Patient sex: M
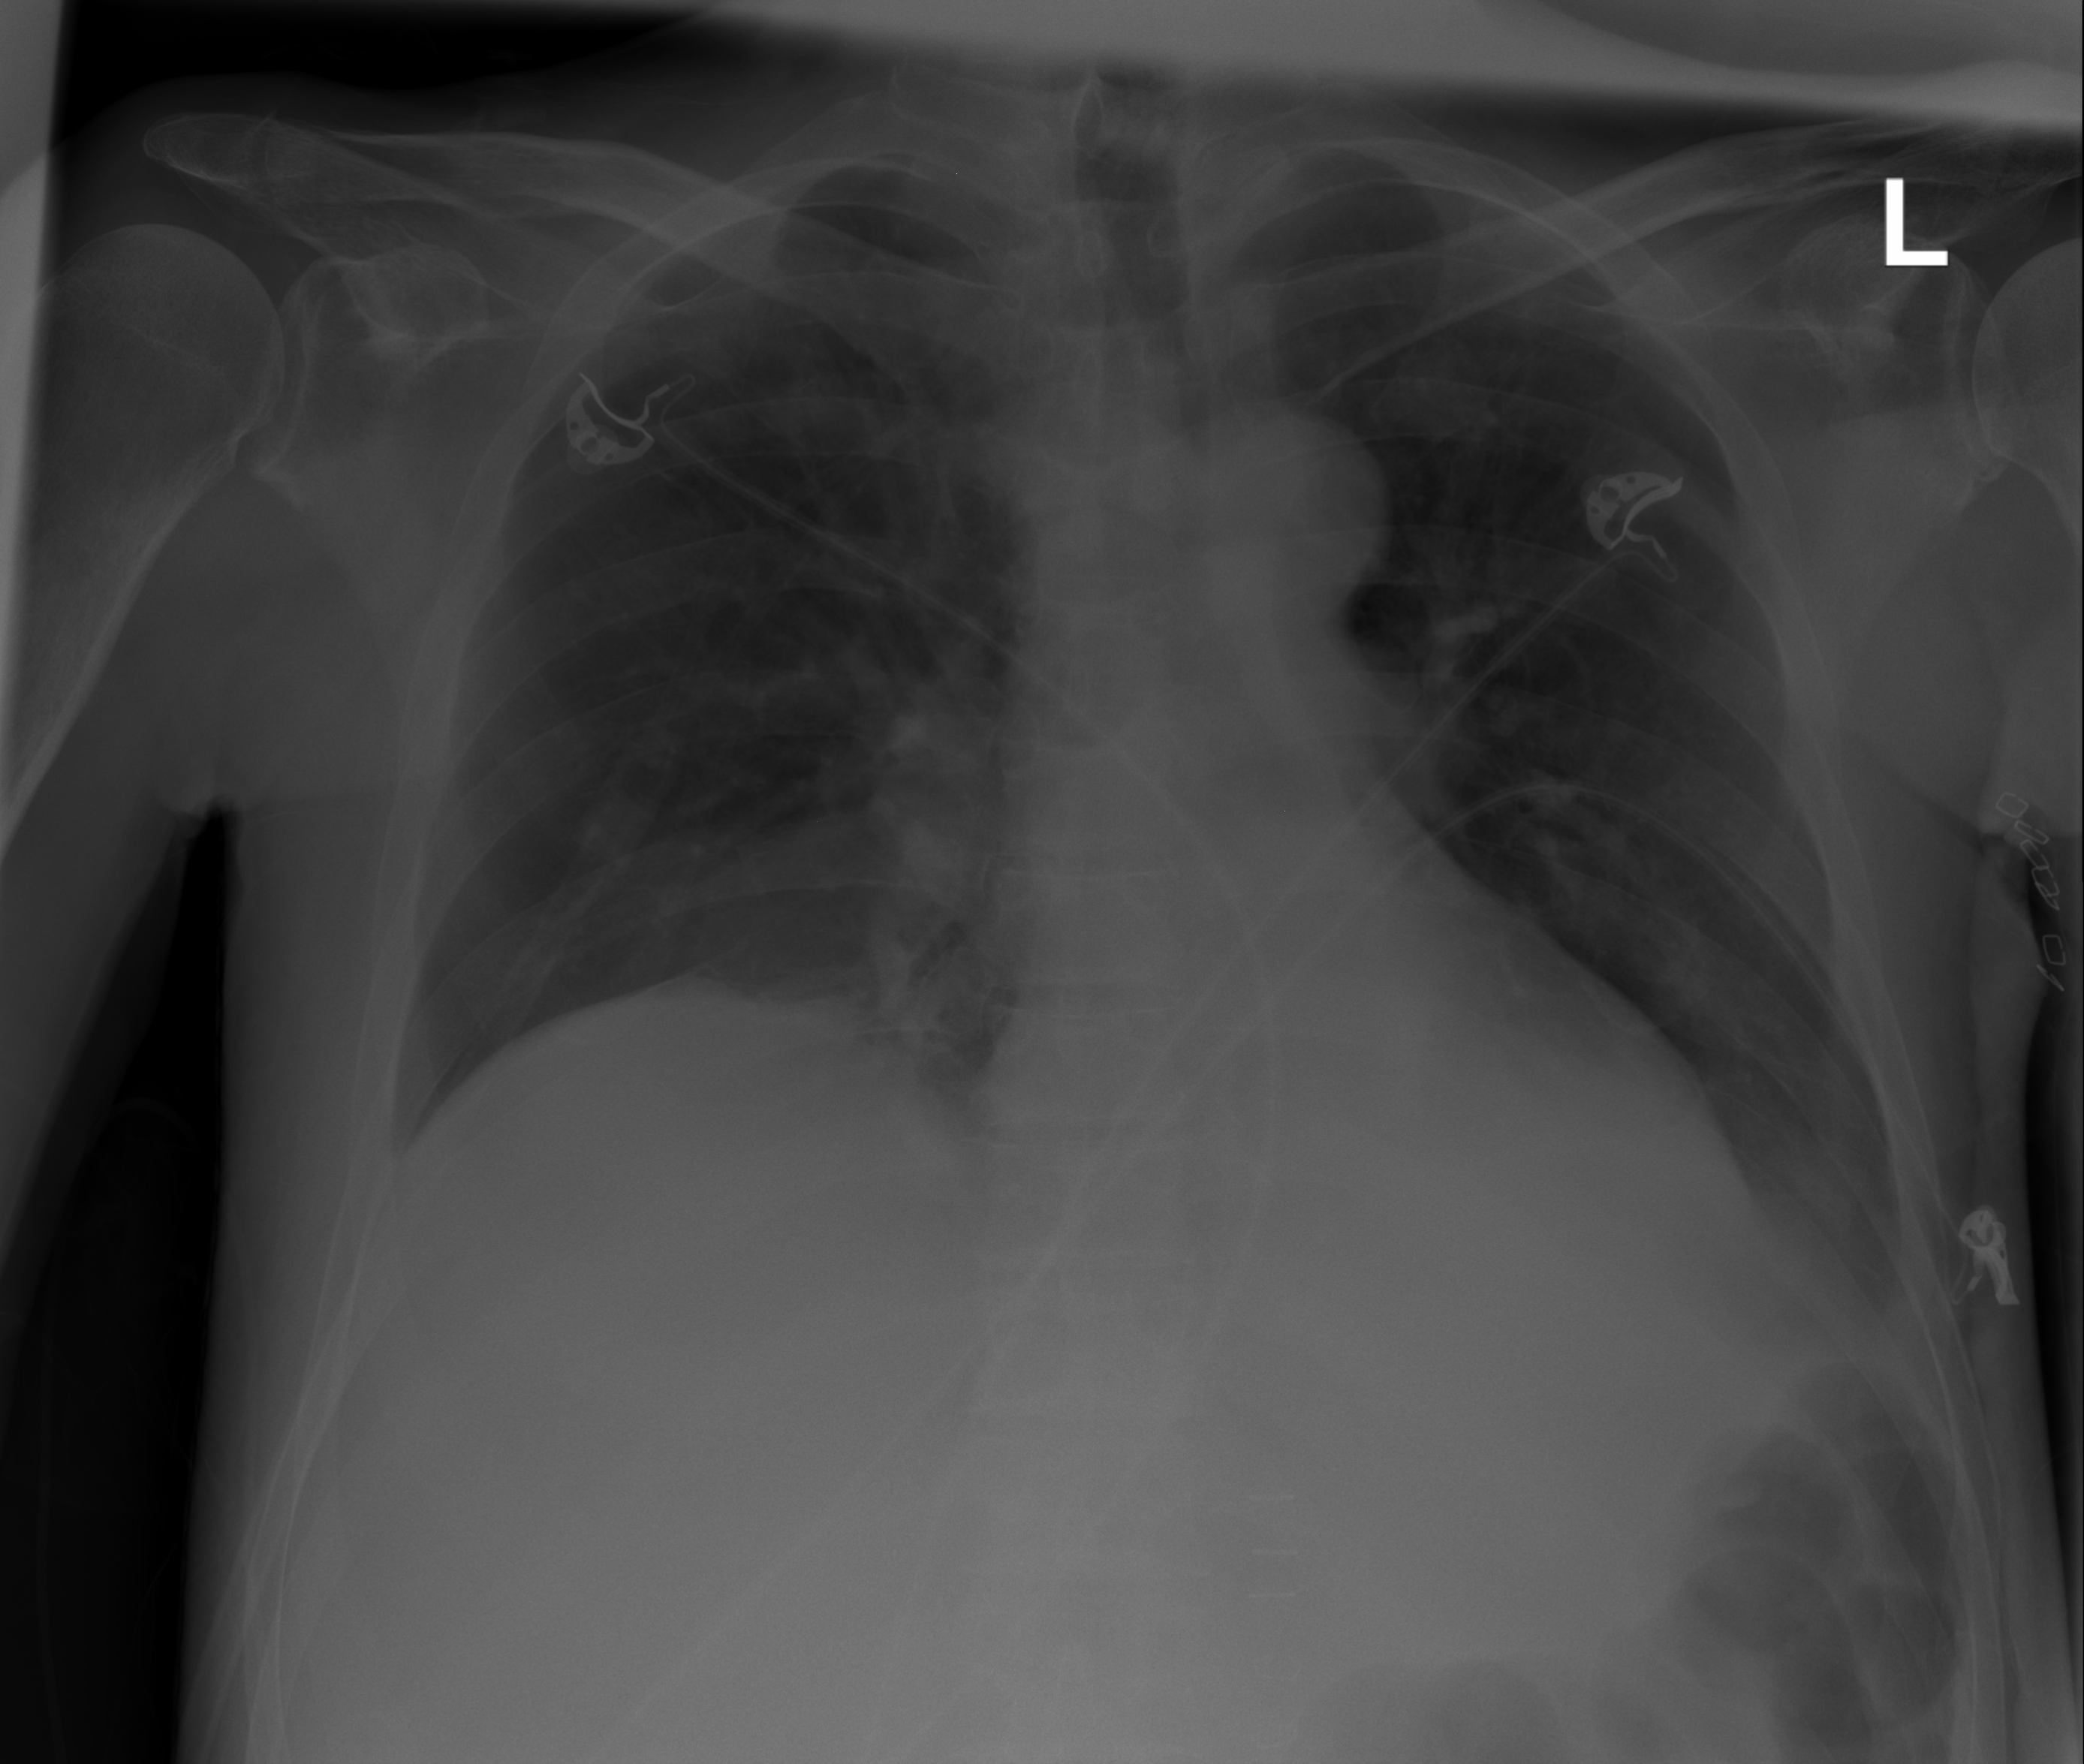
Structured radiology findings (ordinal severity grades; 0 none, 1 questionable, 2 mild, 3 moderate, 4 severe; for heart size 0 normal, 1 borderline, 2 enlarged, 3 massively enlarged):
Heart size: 0
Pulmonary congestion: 0
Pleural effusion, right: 1
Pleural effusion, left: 2
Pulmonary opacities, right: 0
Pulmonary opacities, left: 0
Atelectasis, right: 0
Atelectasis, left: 0